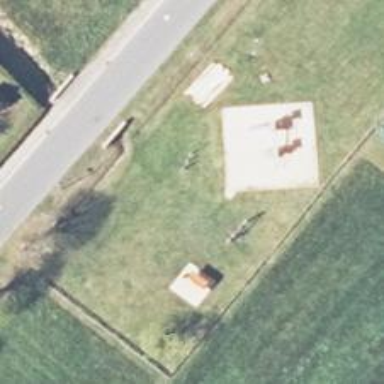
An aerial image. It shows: Playground area for leisure activities on the land.